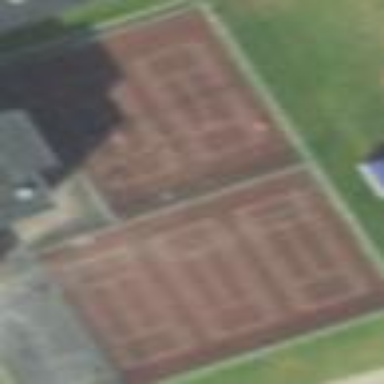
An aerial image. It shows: Tennis court in leisure pitch.